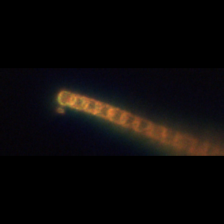
Taxon: Skeletonema
Group: Diatoms